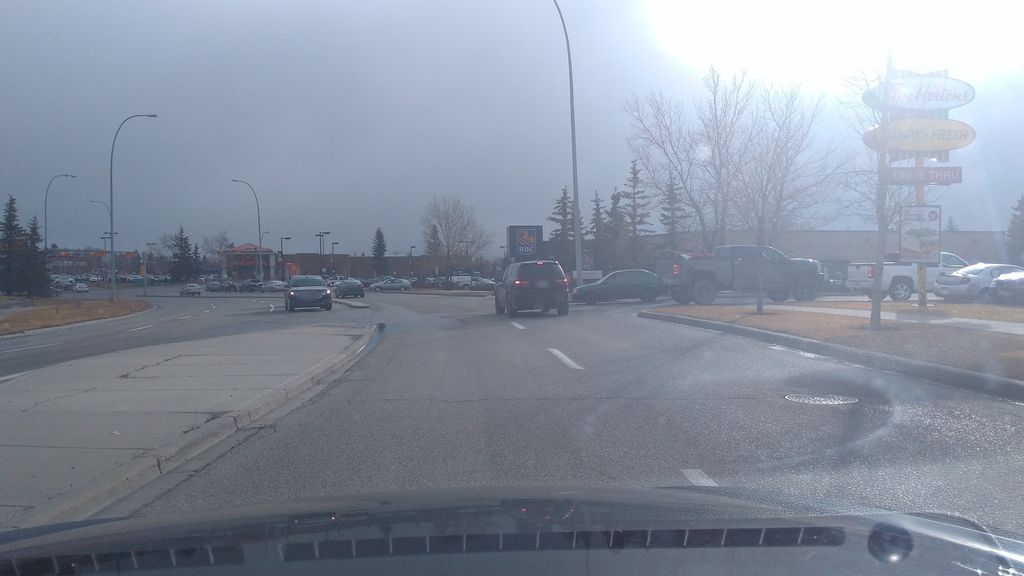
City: calgary